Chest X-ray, PA view. Patient: 62 years old, sex M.
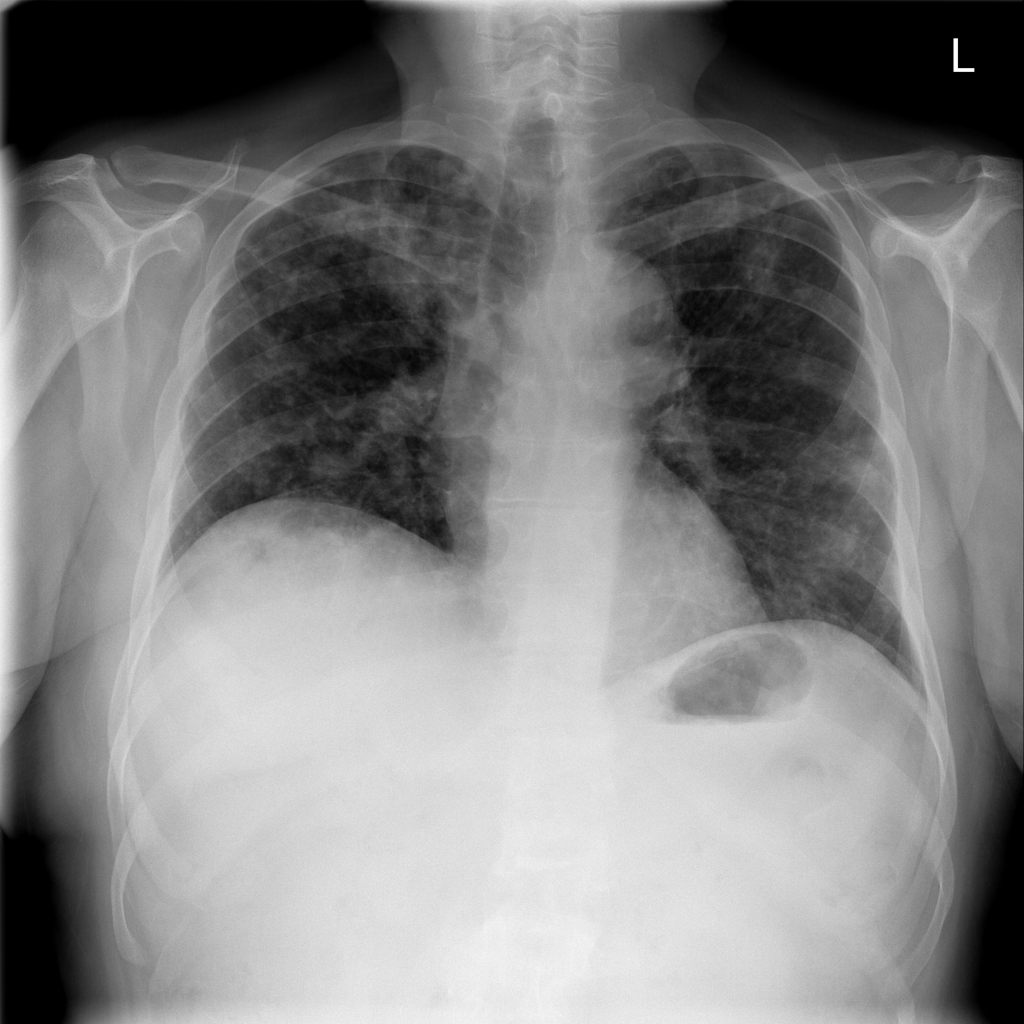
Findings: Nodule